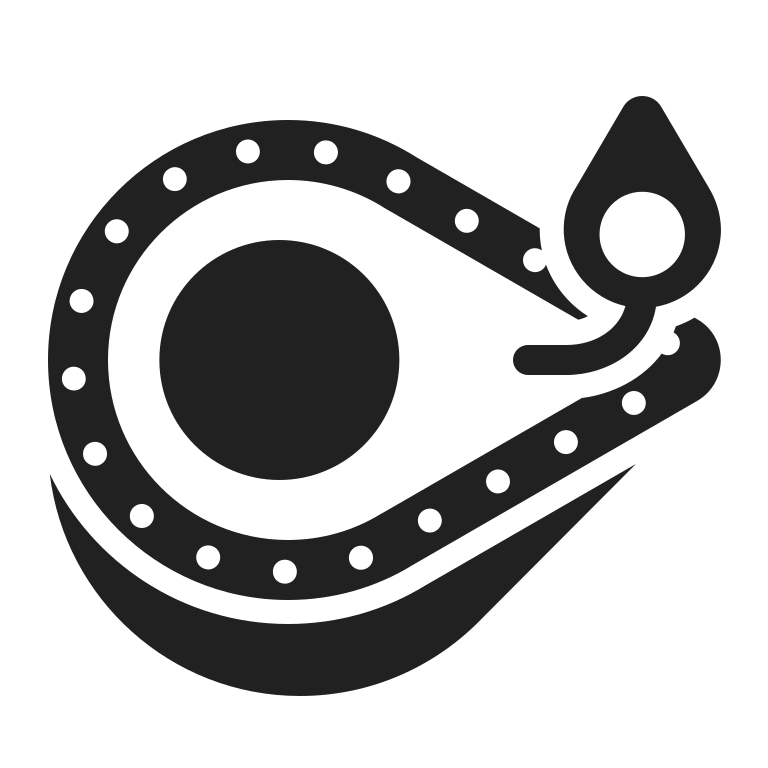
diya lamp high contrast